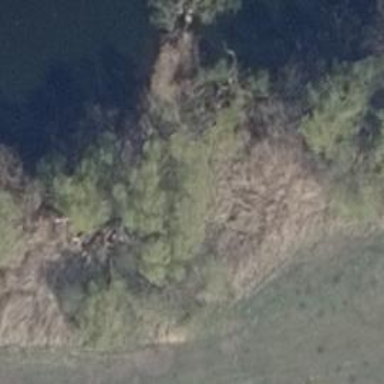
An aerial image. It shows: Beautiful wet meadow natural wetland.